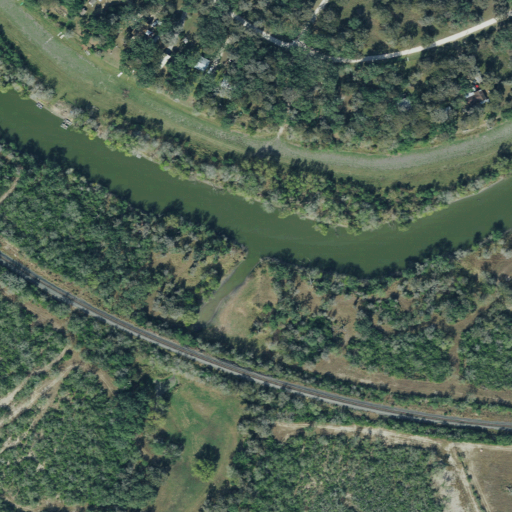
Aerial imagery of valley in Texas named Gerhard Hollow containing open water, mixed forest, woody wetlands, deciduous forest, shrub, open development, herbaceous wetlands, pasture, grassland, and medium intensity development